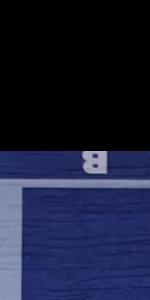
Label: Empty